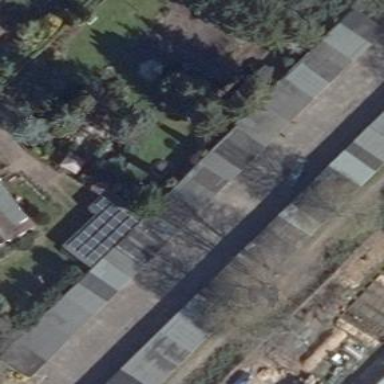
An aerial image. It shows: Group of garages.